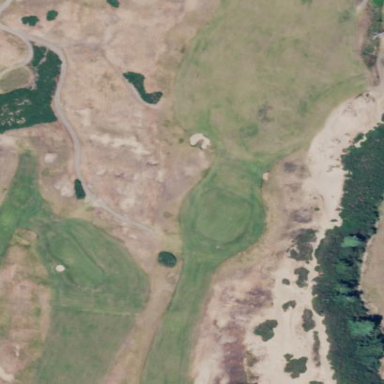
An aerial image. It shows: Golf fairway surrounded by grass.